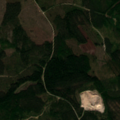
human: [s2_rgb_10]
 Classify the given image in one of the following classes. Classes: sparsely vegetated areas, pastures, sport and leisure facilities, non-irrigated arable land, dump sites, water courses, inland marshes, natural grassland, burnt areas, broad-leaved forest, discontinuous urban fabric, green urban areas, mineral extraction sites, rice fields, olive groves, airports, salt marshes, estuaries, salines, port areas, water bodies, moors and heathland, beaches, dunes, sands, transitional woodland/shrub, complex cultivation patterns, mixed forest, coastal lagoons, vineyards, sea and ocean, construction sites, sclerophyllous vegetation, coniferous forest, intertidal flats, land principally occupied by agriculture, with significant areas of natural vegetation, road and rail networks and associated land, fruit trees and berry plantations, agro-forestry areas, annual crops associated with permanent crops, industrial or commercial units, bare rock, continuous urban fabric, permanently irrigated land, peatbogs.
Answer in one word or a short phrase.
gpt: coniferous forest, mixed forest, transitional woodland/shrub